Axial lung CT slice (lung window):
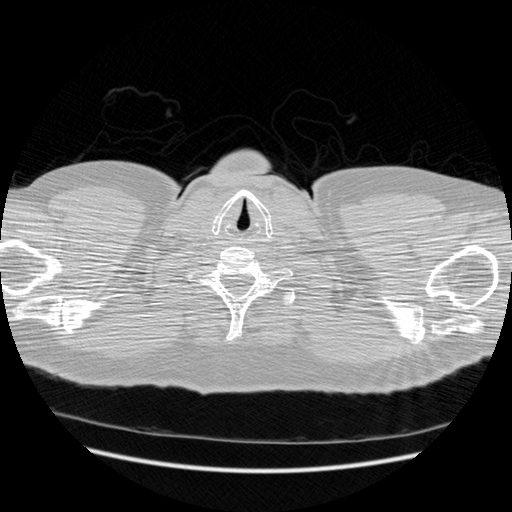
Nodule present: no